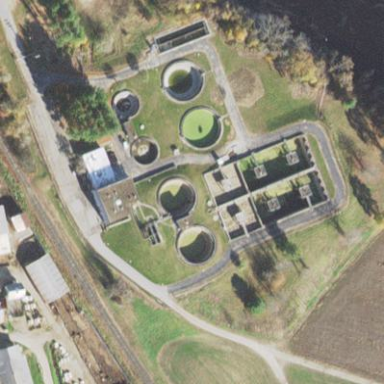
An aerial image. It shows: Wastewater plant.